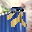
Label: 2